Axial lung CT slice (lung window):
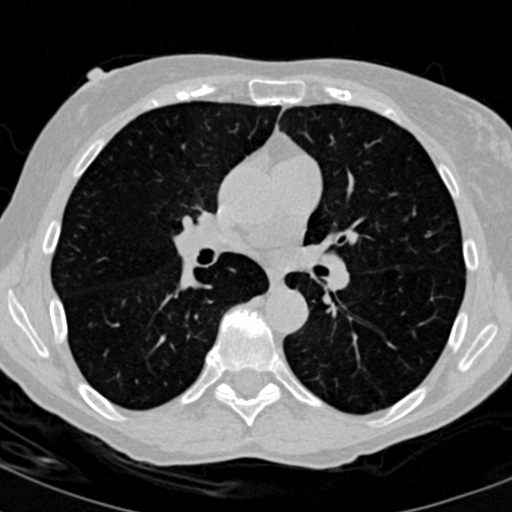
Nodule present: no